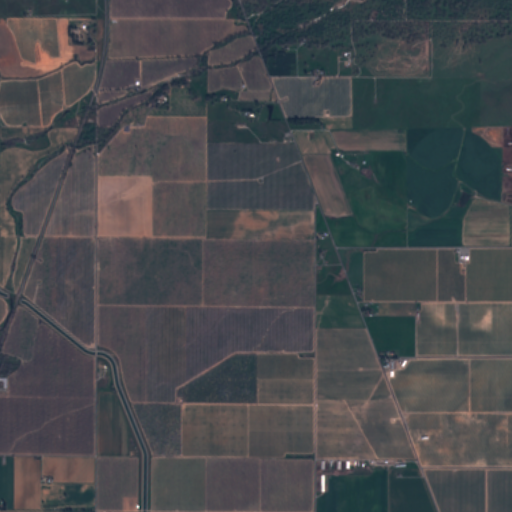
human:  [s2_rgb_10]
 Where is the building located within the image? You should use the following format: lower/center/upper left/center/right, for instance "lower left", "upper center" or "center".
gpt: The building is located in the upper left of the image.
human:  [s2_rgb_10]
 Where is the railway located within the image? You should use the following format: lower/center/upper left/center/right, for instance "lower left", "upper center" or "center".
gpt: The railway is located in the left of the image.
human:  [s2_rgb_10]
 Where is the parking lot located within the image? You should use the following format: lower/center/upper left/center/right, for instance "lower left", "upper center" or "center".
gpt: There is no parking lot in the image.